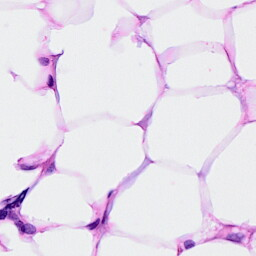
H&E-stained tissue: Breast